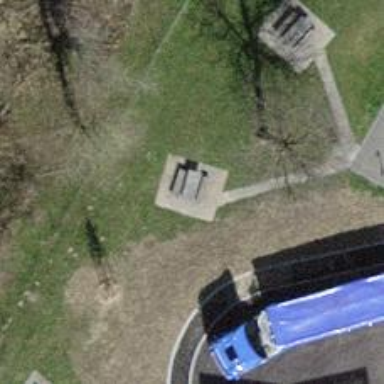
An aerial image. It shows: Picnic table located in leisure land area.